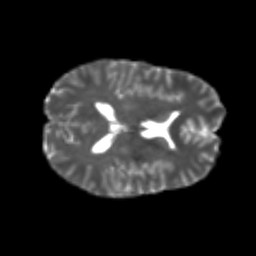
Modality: T2w
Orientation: axial
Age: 26
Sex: female
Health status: healthy
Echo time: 0.074 s